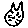
Label: cat